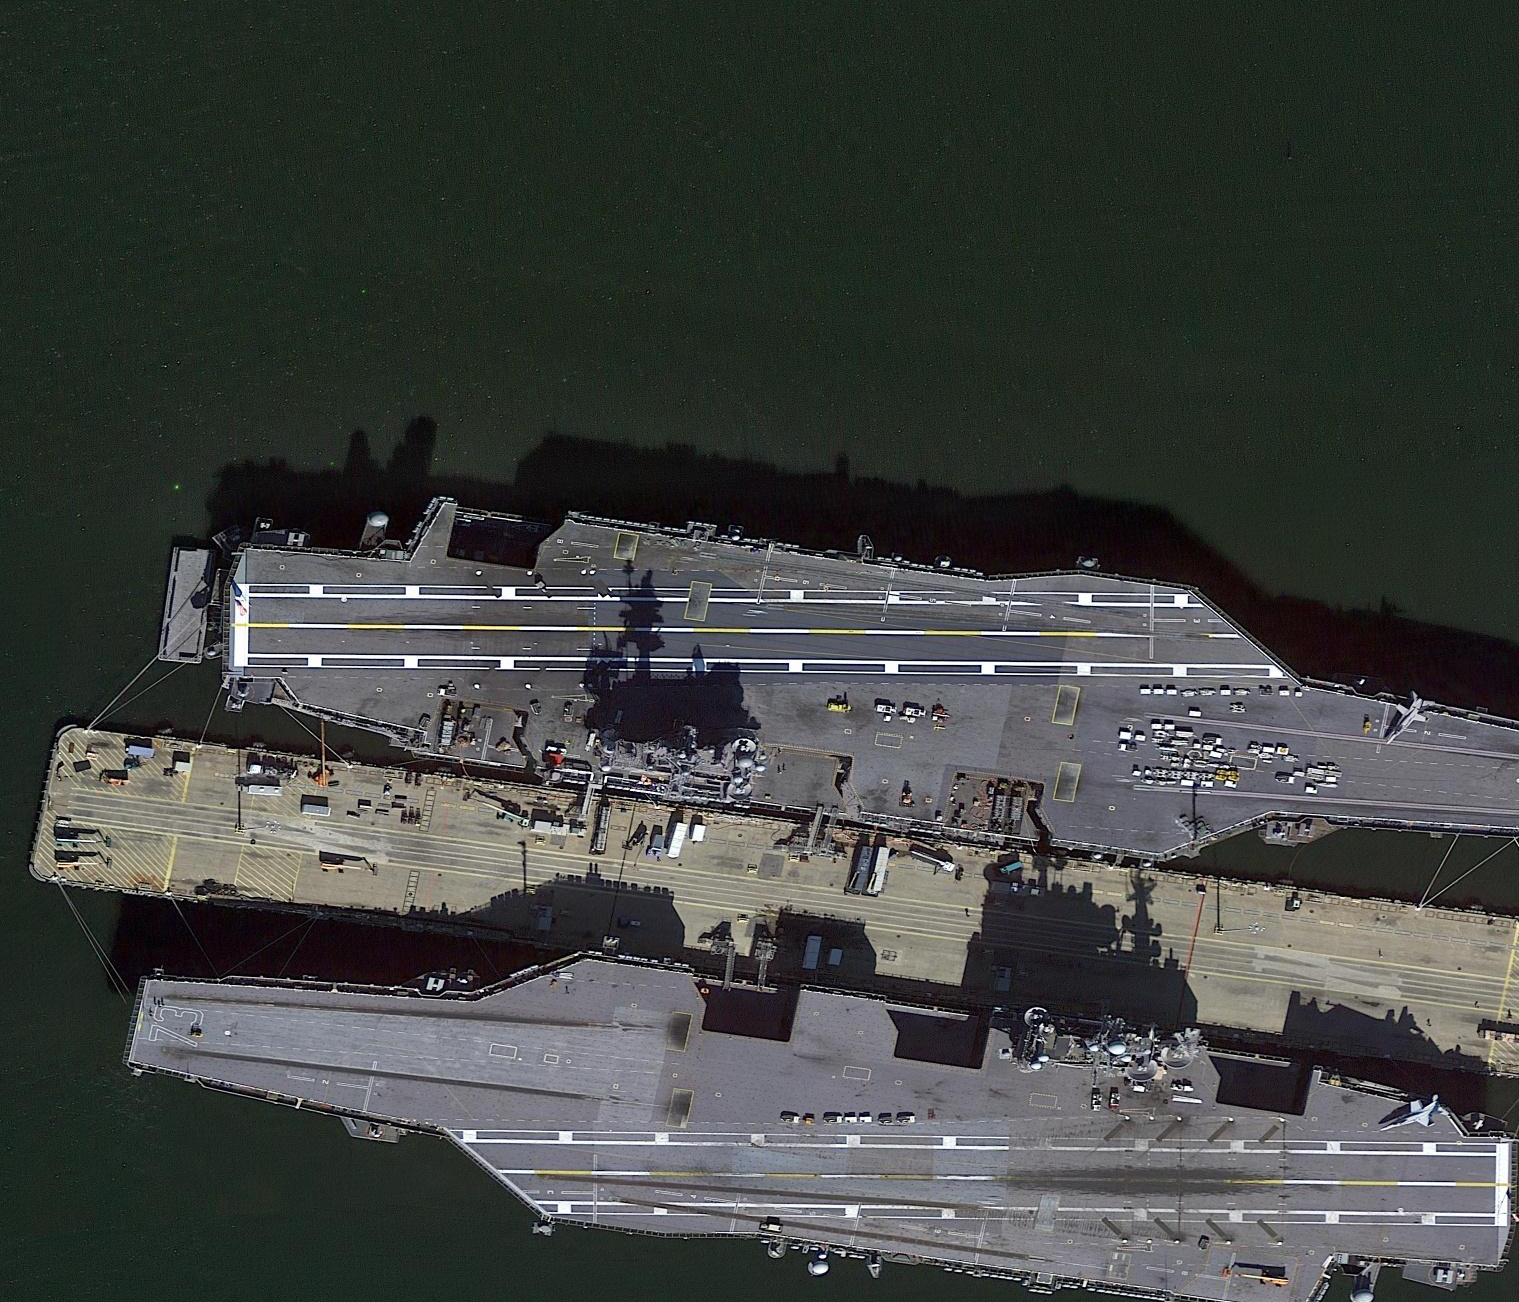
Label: Nimitz-class_aircraft_carrier